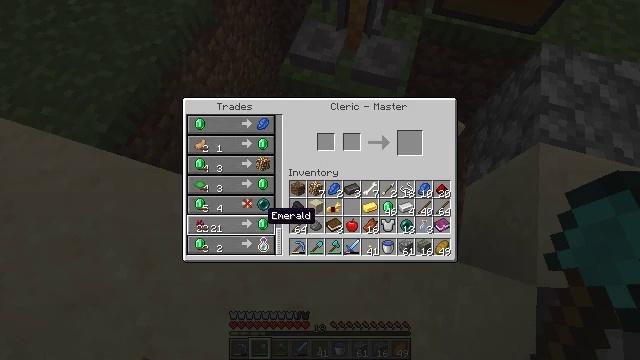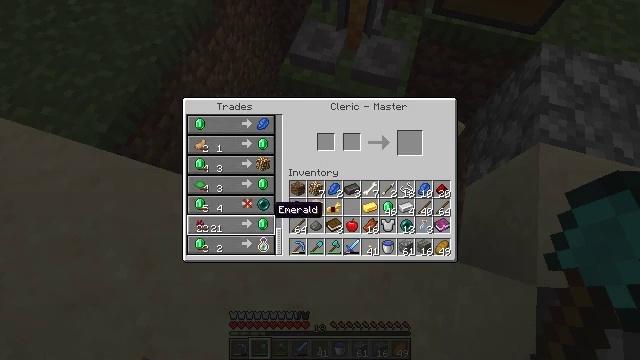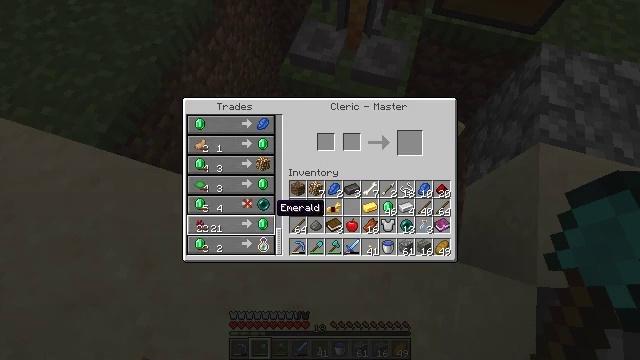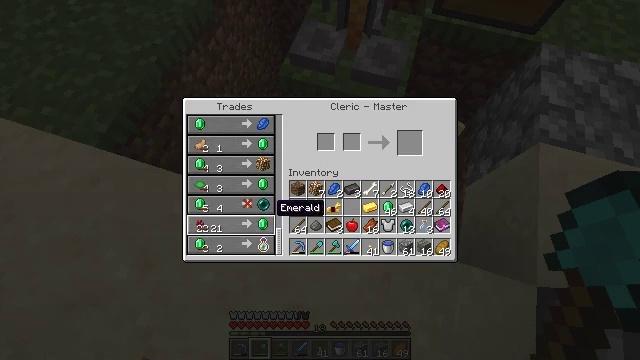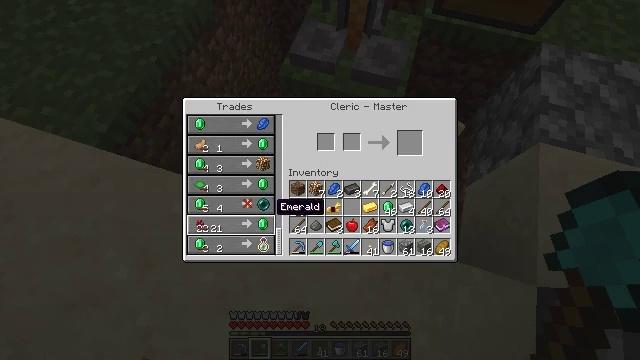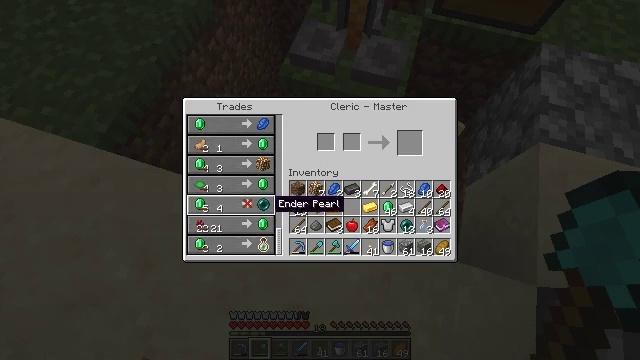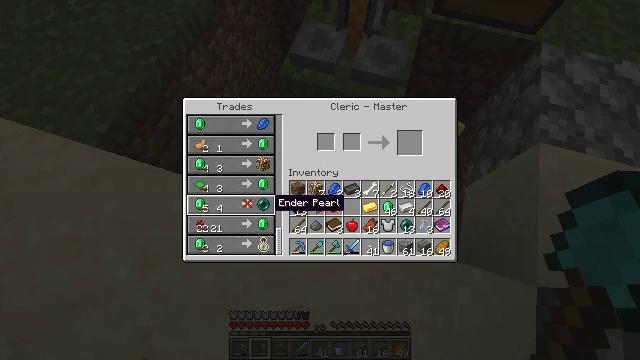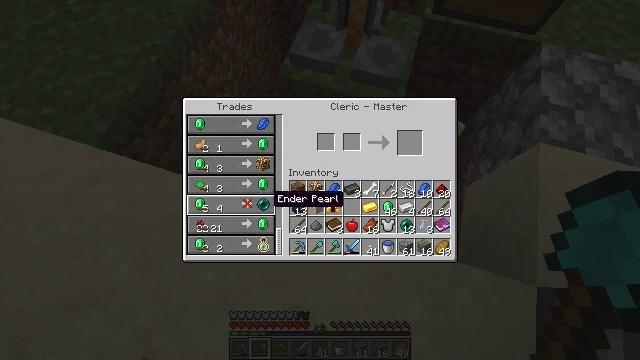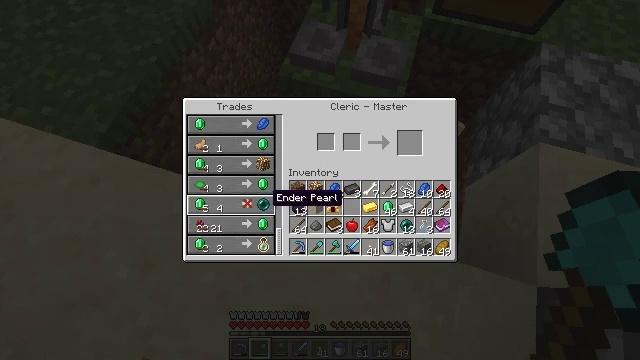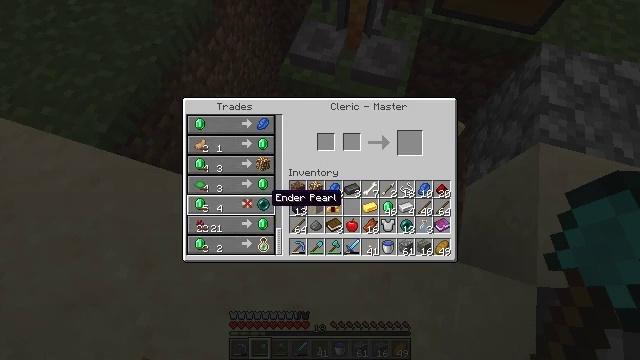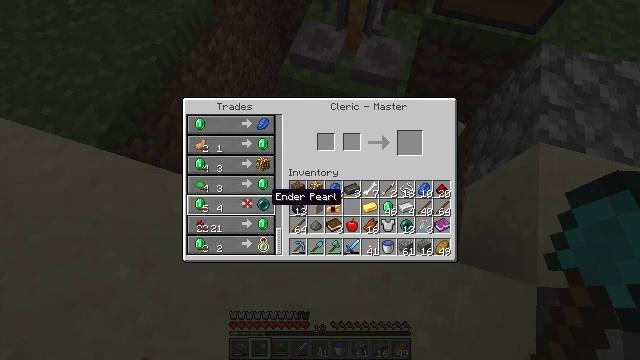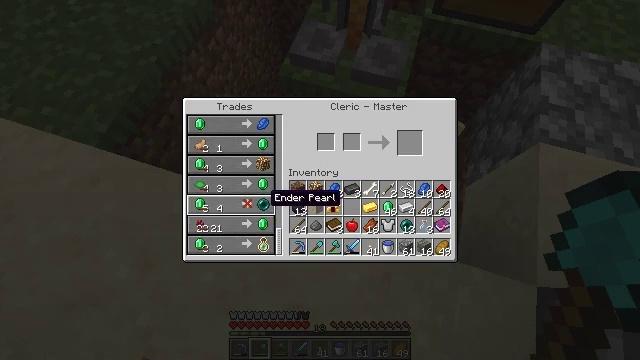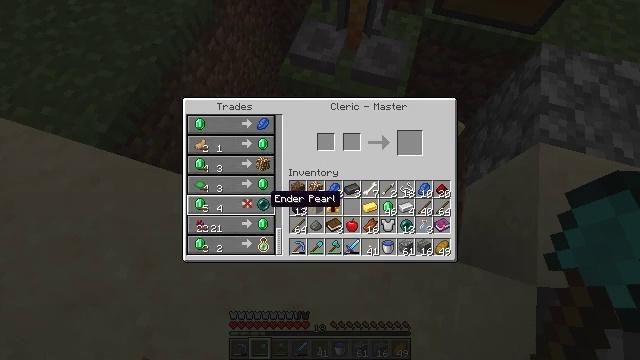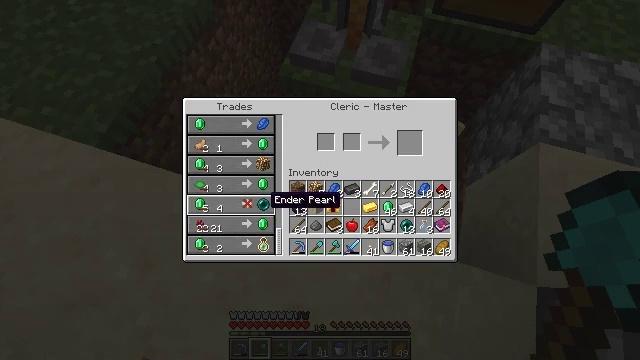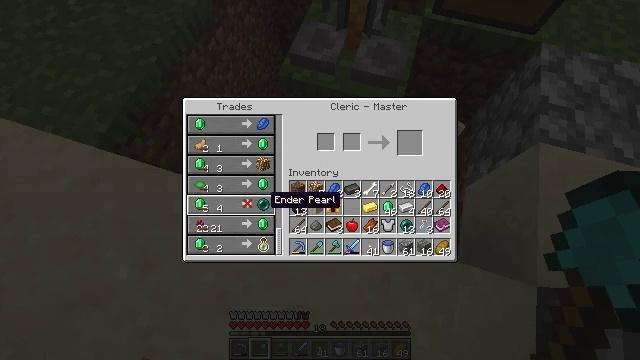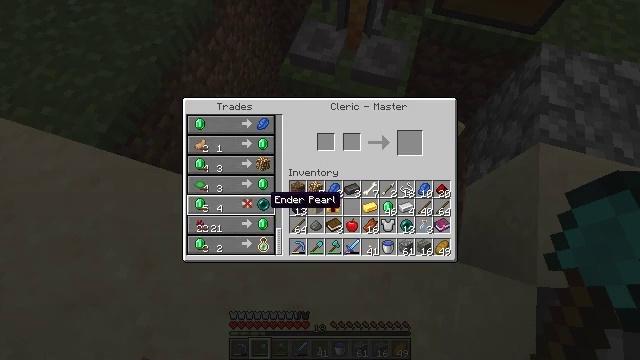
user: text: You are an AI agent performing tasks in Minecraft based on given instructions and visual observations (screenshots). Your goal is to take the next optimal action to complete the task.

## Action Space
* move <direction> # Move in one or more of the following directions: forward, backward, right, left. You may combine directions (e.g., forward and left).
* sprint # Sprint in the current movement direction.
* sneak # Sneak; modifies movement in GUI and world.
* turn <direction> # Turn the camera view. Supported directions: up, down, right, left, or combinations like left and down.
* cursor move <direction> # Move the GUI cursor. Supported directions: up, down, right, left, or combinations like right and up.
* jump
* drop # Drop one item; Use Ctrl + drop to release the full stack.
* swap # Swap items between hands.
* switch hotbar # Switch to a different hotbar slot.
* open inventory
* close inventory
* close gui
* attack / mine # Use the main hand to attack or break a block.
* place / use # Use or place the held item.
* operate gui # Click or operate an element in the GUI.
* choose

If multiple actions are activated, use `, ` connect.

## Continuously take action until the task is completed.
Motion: motion action
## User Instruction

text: Use an ender pearl and blaze powder to craft an ender eye.
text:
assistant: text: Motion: cursor move right
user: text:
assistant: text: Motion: no_op
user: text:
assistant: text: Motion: no_op
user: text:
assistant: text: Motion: no_op
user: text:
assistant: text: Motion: no_op
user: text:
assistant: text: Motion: no_op
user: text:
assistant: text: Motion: no_op
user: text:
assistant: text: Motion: no_op
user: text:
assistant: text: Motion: no_op
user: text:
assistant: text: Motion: no_op
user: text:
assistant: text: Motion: no_op
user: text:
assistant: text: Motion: no_op
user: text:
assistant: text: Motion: no_op
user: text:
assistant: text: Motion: no_op
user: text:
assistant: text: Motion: no_op
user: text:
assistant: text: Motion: no_op
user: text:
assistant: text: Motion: no_op
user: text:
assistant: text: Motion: no_op
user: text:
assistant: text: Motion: no_op
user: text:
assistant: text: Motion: cursor move right
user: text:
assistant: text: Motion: cursor move right
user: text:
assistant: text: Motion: cursor move right
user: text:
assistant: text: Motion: cursor move right
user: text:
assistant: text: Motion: cursor move right
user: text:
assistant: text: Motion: no_op
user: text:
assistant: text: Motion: no_op
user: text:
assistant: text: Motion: no_op
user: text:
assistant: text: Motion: no_op
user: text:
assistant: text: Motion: no_op
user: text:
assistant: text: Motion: close gui